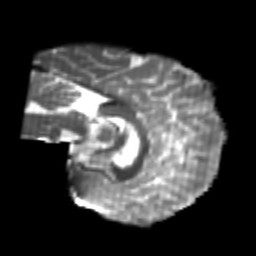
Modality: T2w
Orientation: sagittal
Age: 26
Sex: male
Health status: healthy
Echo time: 0.074 s